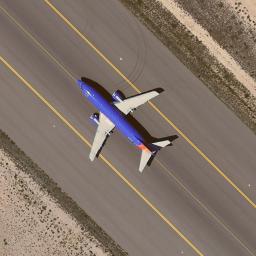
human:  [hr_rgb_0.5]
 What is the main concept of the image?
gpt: airplane